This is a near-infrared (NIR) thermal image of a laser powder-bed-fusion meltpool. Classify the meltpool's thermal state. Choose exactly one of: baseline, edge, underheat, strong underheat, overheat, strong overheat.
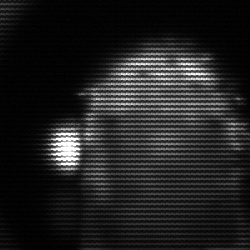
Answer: baseline